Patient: sex F, age 55
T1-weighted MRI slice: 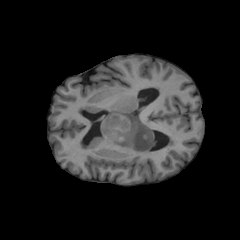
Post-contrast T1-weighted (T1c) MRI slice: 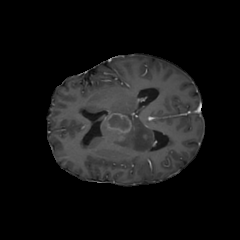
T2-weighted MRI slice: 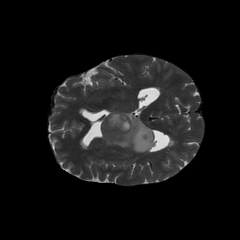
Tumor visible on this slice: yes
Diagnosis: Glioblastoma, IDH-wildtype
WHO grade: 4